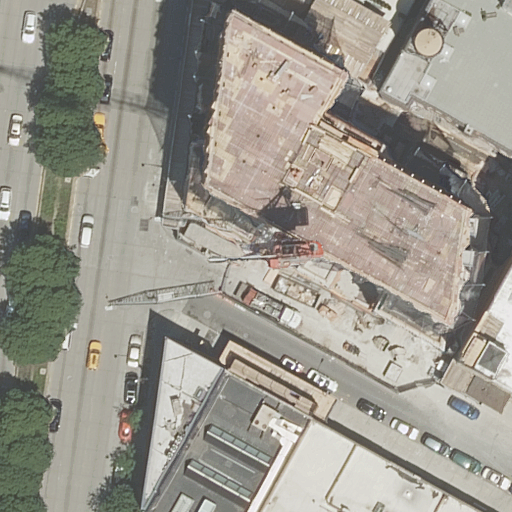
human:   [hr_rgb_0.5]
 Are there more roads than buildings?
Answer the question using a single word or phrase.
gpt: yes

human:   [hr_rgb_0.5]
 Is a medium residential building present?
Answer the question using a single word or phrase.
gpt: yes

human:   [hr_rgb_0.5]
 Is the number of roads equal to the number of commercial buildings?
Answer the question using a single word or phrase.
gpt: no

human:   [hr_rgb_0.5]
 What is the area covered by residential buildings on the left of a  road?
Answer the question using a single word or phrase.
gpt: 196m2

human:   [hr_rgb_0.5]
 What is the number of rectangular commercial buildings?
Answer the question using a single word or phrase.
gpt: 0

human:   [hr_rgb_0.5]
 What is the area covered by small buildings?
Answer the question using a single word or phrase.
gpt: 0m2

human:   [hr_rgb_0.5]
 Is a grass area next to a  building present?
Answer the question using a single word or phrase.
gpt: yes

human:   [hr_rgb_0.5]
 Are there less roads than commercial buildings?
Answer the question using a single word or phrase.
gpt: no

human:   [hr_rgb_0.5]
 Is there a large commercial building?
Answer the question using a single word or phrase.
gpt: no

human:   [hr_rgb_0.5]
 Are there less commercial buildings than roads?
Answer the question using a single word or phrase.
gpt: yes

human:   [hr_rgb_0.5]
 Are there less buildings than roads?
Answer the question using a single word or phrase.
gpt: yes

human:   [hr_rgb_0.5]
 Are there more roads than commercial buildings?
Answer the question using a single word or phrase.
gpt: yes

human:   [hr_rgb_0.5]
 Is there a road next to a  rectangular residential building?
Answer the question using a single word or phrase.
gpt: yes

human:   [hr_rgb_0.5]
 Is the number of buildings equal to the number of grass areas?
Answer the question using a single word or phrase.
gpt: no

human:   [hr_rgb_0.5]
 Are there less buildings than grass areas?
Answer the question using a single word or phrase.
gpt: no

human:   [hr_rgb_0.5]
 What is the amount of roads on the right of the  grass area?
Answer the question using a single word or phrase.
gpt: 7

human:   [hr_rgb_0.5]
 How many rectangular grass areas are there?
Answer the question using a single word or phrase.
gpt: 1

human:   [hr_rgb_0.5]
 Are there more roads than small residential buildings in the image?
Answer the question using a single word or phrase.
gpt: yes

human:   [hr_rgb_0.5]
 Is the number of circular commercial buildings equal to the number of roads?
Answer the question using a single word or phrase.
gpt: no

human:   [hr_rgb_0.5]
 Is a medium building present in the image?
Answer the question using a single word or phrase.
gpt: yes

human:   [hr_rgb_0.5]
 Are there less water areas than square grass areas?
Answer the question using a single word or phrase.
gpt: no

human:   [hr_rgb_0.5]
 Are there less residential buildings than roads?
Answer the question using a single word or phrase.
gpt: yes

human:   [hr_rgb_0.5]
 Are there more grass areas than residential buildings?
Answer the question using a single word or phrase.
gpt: no

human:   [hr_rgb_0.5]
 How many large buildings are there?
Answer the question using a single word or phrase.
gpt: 3

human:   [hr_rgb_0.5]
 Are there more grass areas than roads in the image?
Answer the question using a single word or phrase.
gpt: no

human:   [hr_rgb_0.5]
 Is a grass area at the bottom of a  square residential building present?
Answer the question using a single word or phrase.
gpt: no

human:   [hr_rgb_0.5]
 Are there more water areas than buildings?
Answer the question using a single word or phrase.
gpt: no

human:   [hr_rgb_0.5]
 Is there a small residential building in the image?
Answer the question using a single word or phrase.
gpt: no

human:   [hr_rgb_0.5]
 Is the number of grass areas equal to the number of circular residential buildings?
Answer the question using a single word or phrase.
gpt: no

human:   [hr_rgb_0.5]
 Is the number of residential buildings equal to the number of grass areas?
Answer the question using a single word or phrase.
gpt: no

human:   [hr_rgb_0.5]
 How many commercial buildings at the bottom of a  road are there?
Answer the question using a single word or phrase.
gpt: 0

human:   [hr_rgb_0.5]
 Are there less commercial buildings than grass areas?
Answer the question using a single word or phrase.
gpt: yes

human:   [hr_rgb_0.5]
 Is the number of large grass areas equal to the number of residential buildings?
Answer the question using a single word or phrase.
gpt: no

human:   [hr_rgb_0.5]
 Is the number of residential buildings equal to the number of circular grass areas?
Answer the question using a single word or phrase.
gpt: no

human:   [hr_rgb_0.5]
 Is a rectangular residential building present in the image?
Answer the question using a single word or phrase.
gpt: yes

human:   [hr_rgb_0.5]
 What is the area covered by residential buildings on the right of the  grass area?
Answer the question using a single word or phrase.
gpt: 4969m2